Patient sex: M
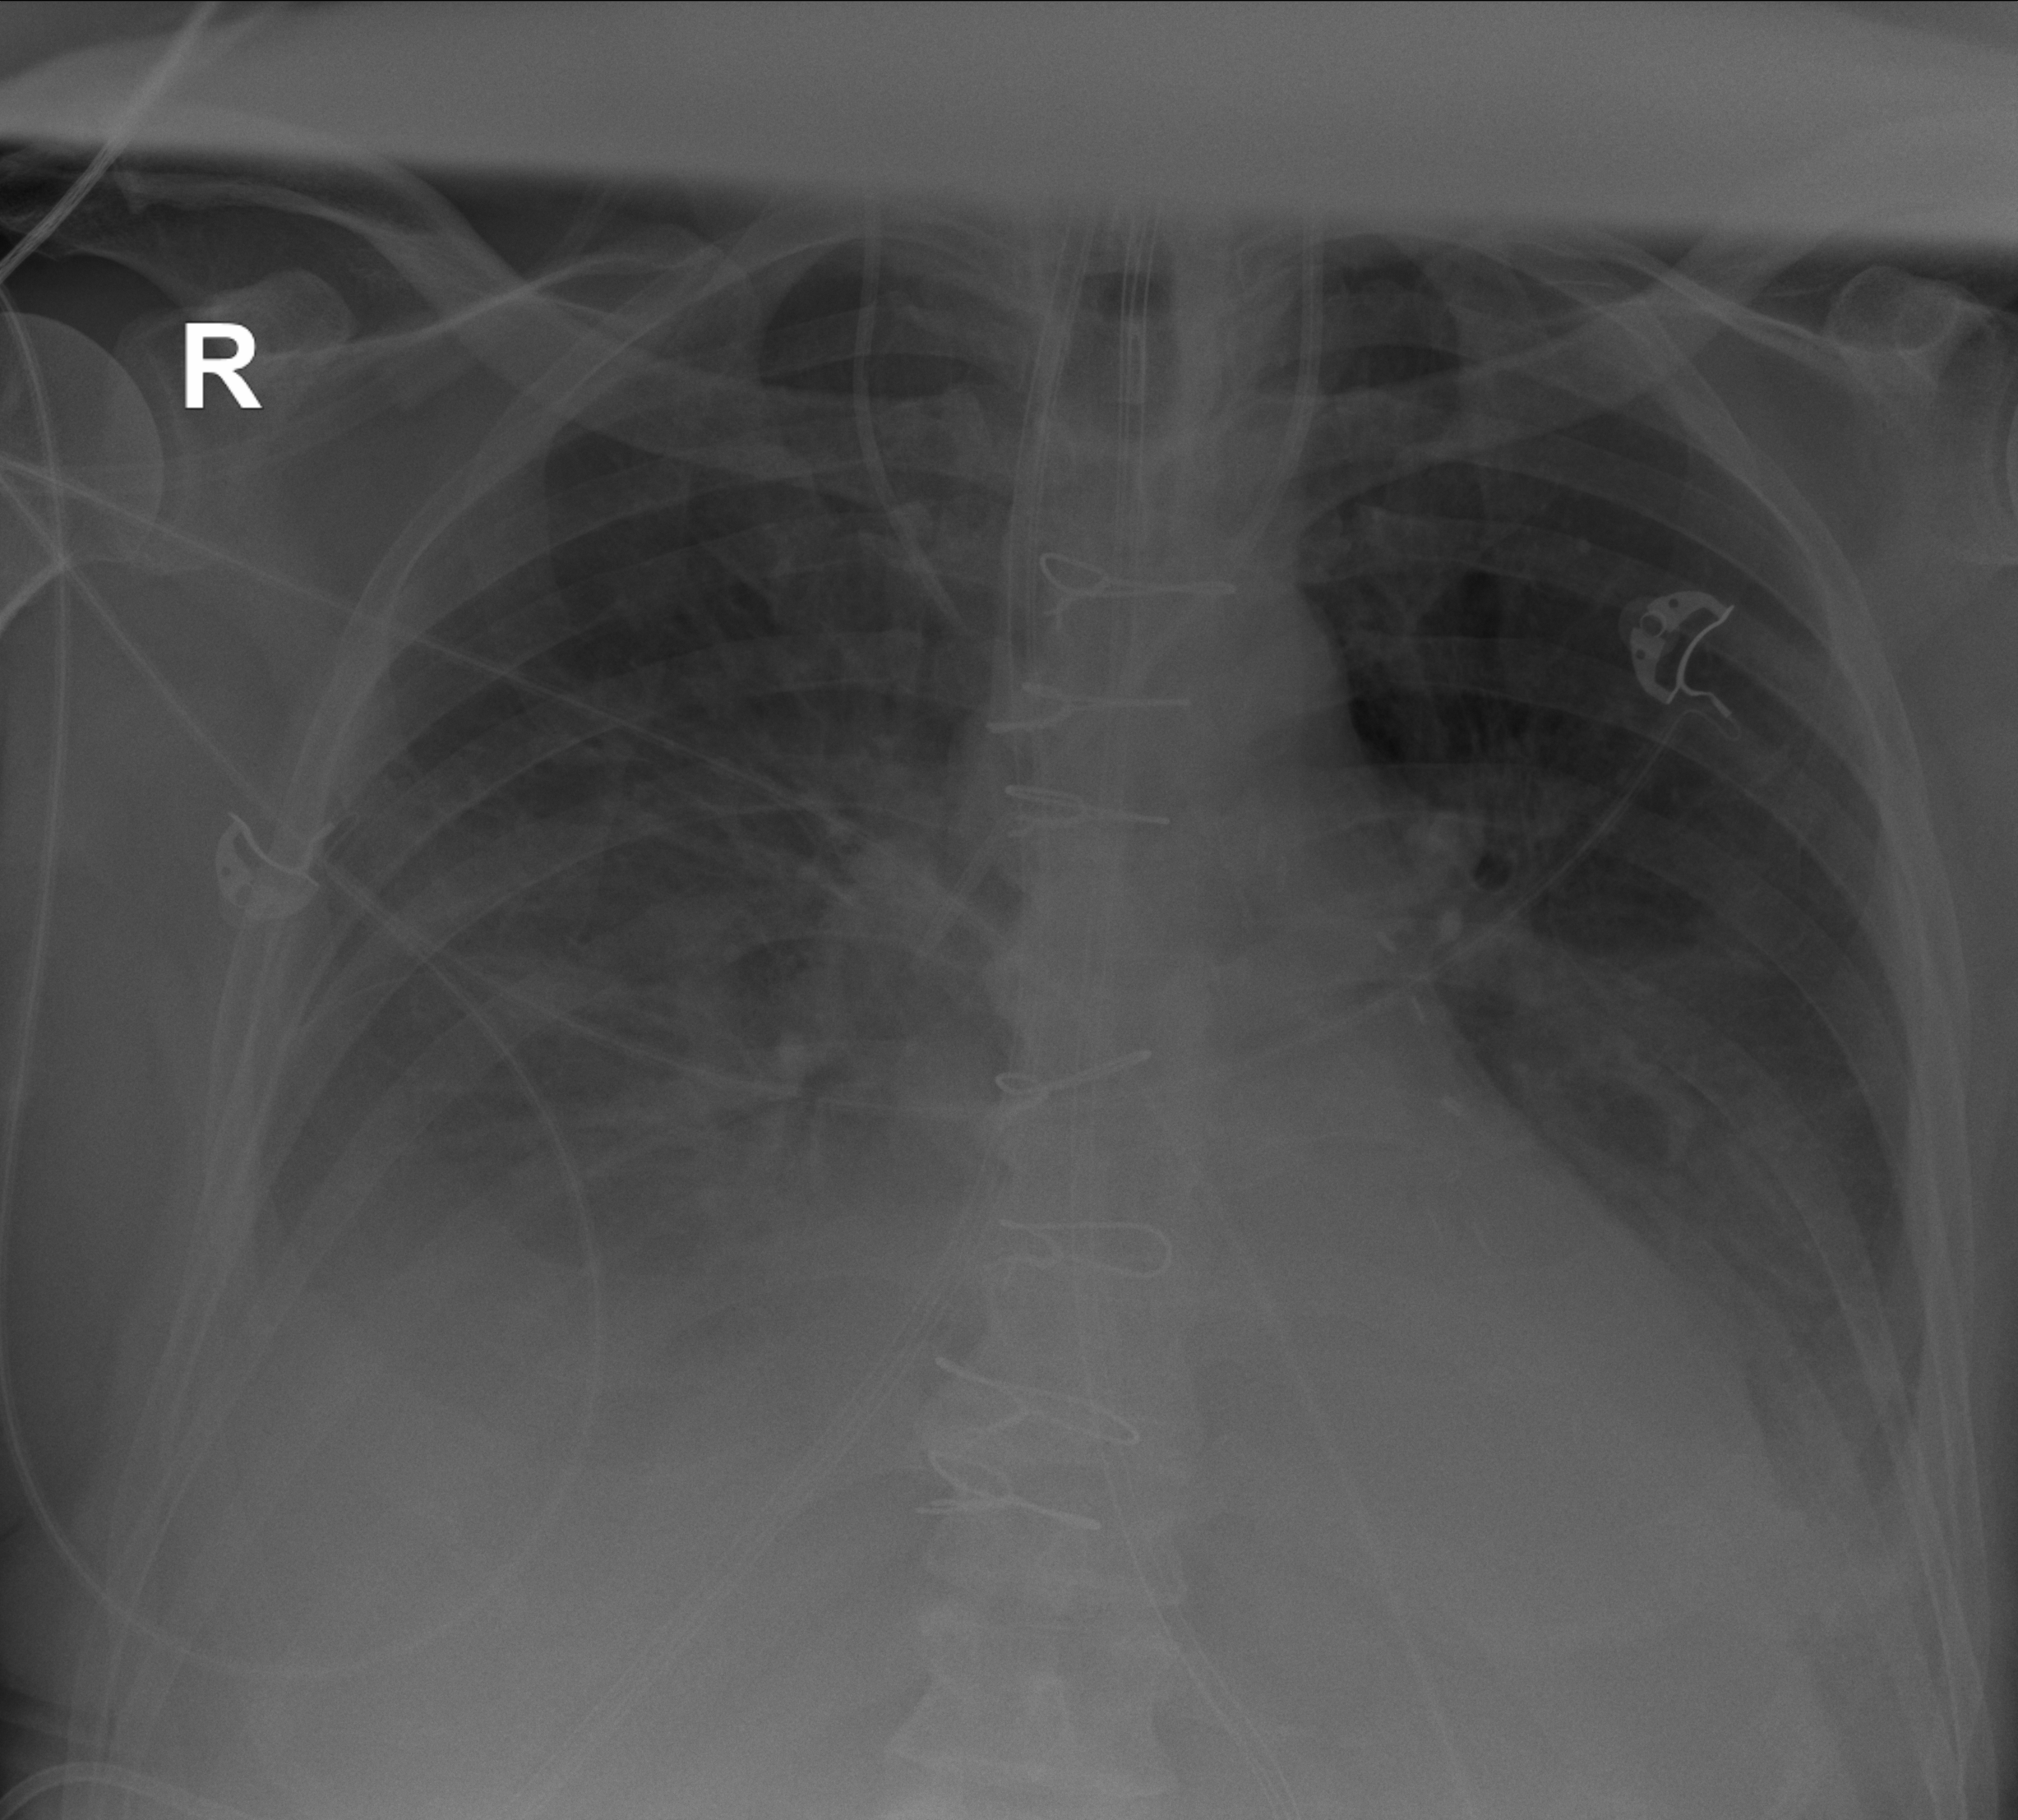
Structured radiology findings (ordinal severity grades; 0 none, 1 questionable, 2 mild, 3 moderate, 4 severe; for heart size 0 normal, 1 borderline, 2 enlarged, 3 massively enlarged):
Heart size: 1
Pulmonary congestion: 0
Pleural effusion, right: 2
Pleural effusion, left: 1
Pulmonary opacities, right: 2
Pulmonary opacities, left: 1
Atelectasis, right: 2
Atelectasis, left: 1